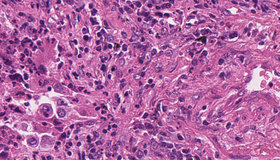
Tumor epithelial tissue: yes
Tumor-associated stroma tissue: yes
Normal tissue: no